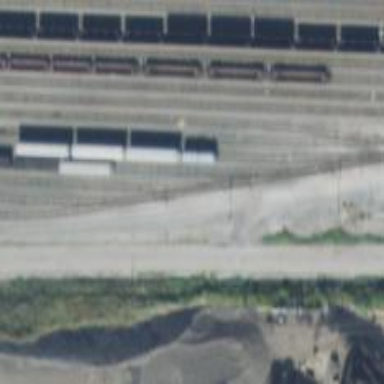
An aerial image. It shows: Railway yard used for servicing trains.